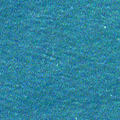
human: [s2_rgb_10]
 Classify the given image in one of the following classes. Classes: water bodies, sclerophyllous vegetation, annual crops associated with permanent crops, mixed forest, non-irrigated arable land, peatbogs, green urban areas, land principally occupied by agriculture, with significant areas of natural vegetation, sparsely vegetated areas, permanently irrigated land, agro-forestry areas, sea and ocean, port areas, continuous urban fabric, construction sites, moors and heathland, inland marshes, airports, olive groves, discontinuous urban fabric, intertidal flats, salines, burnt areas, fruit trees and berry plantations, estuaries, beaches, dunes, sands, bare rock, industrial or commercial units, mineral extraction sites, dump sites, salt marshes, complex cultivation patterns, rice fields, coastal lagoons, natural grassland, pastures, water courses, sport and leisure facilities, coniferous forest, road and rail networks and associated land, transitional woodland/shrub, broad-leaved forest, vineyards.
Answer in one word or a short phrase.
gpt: sea and ocean